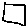
Label: square